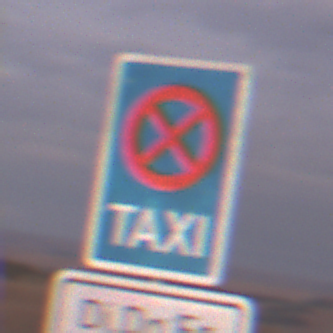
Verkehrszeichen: Taxenstand
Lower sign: ZeitangabenMitBeschraenkungAufWochentage3
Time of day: SunriseSunset
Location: Outdoor (Nature)
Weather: PartlyCloudy
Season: NotSpecified
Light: Natural